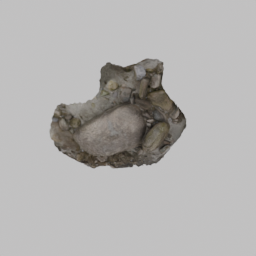
Label: nature